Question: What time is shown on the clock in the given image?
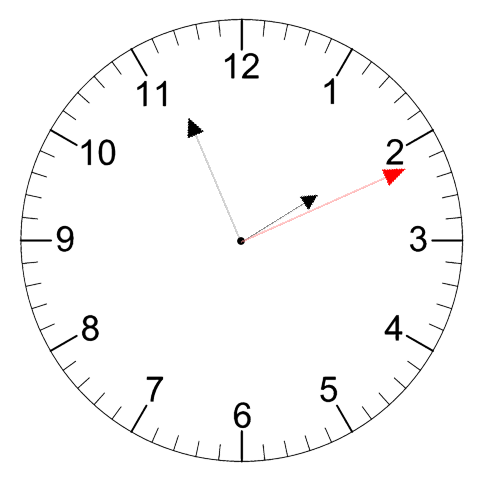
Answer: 01:56:11